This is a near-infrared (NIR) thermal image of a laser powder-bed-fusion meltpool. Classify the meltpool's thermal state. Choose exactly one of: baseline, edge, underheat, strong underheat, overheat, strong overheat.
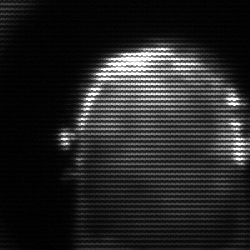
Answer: baseline